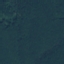
Land use / land cover class: Forest